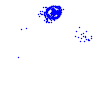
Particle: electron